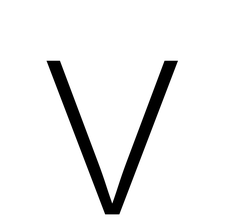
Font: Inter_ExtraLight